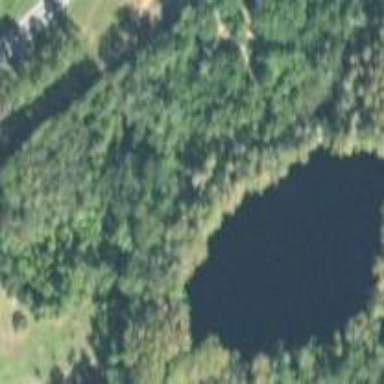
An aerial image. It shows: Serene lake.